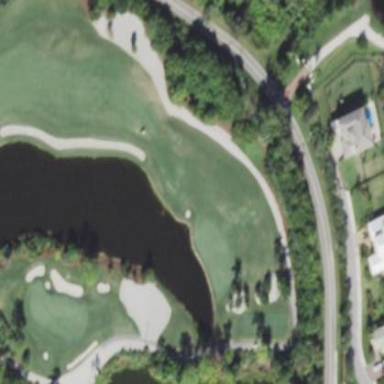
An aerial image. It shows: Sand bunker on golf course.